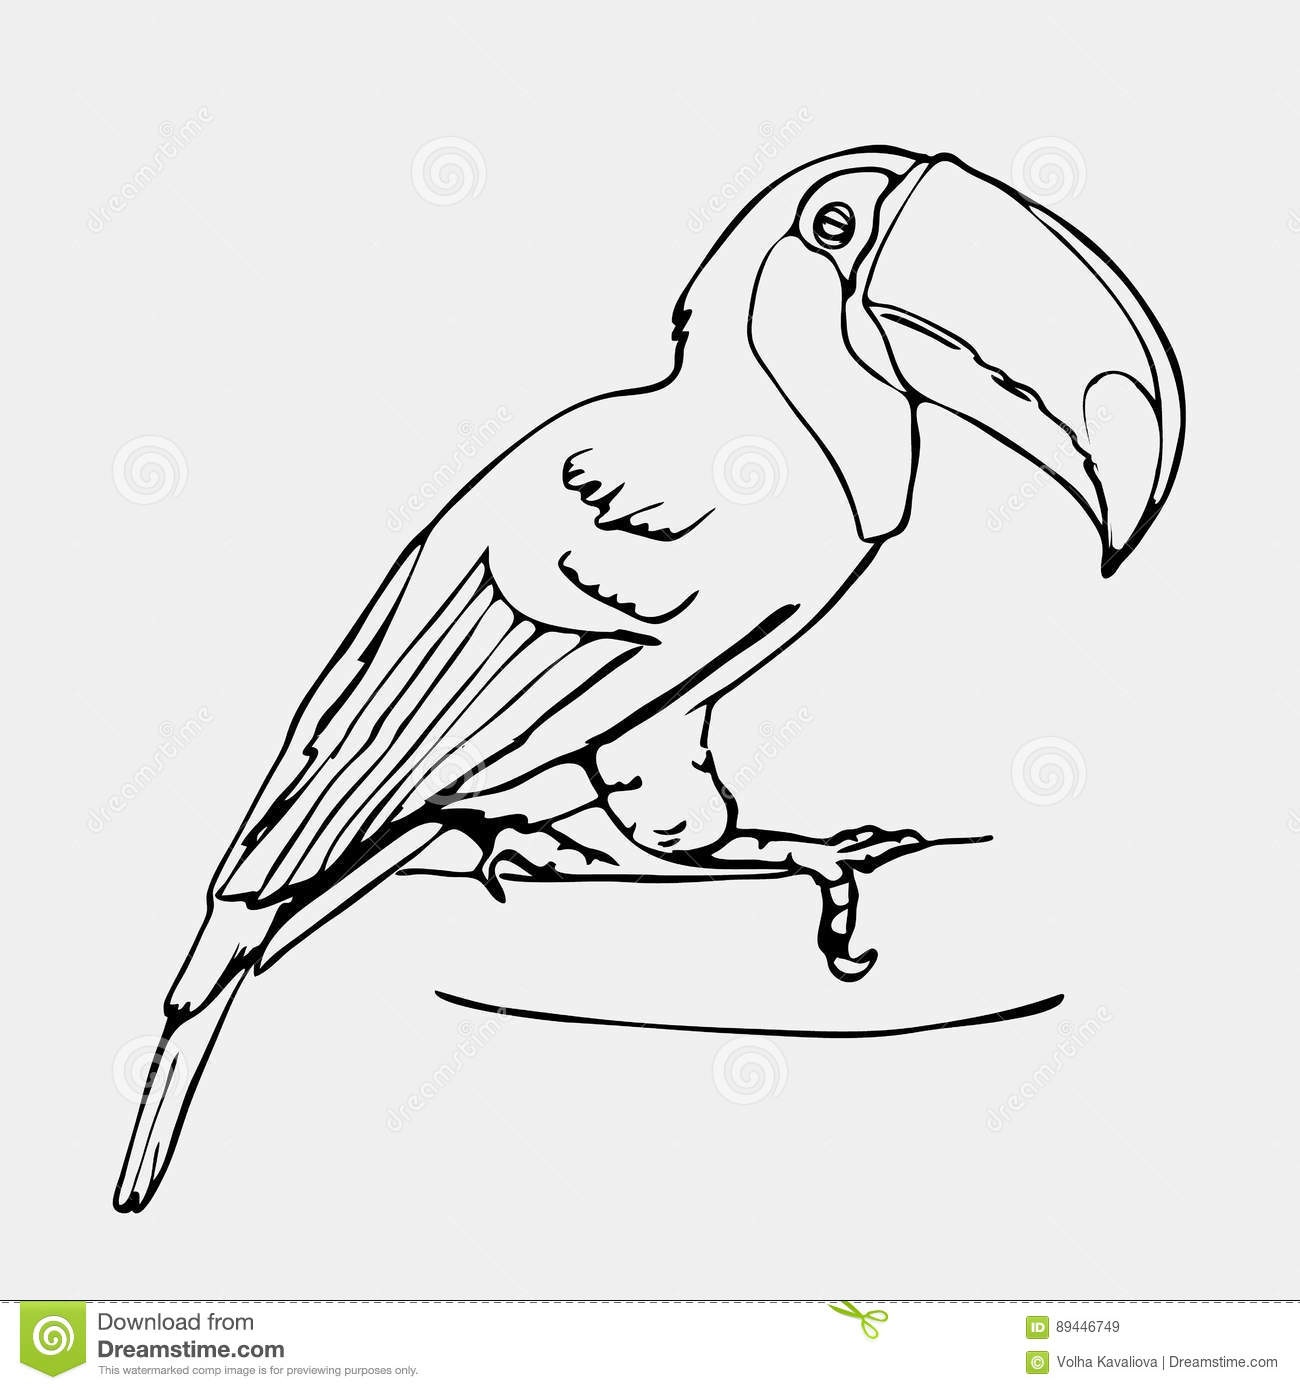
Label: toucan